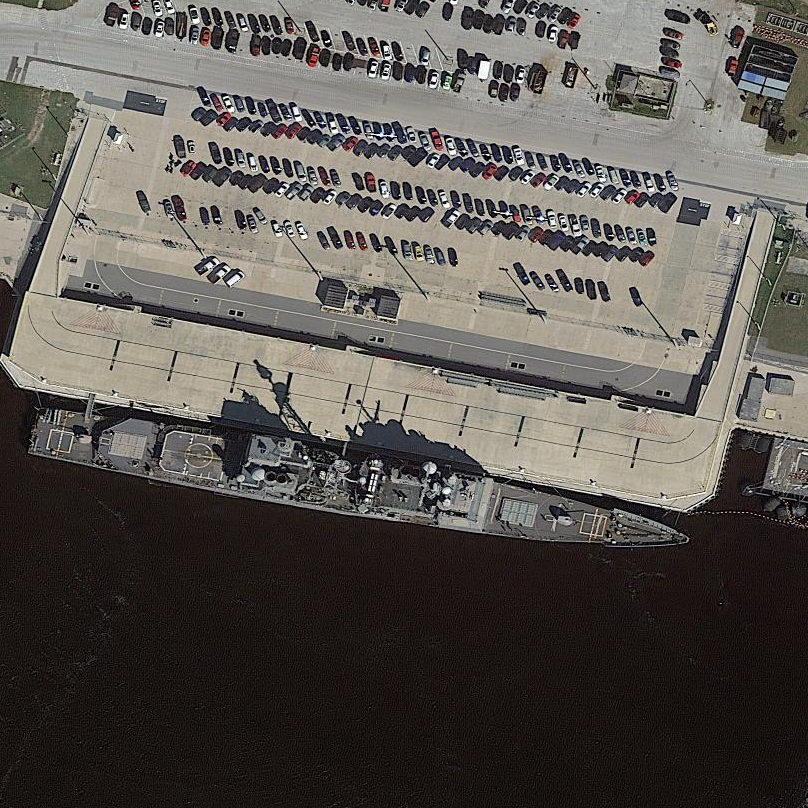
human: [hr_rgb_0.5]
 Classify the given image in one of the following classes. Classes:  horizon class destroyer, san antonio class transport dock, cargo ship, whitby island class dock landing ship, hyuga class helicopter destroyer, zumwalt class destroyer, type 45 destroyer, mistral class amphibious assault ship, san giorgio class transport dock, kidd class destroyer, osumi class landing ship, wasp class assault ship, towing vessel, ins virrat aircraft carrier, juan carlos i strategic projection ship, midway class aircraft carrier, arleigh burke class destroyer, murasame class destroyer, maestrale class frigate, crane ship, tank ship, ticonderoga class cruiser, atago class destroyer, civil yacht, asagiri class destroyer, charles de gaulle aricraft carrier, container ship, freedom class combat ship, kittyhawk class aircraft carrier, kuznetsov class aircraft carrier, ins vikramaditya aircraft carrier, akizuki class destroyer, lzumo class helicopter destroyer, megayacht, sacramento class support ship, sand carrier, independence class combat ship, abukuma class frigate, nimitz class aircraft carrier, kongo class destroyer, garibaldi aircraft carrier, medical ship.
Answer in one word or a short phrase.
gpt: Ticonderoga class cruiser